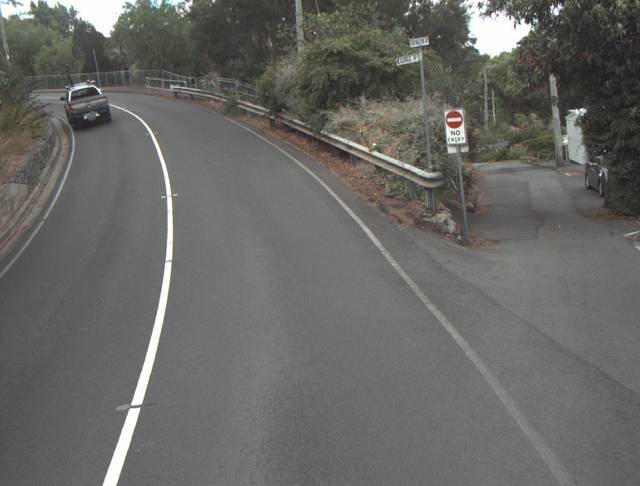
Region: Australia
Coordinates: -41.435, 147.122